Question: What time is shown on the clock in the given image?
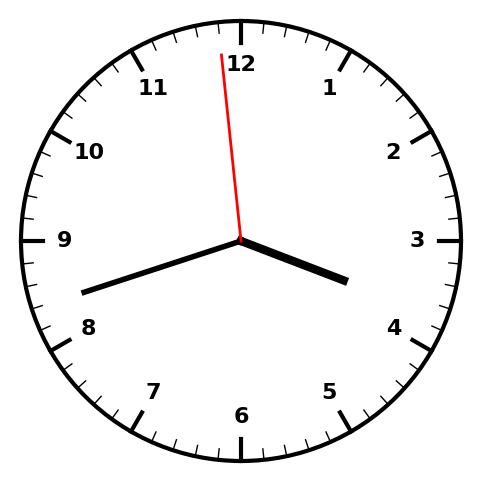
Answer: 03:41:59